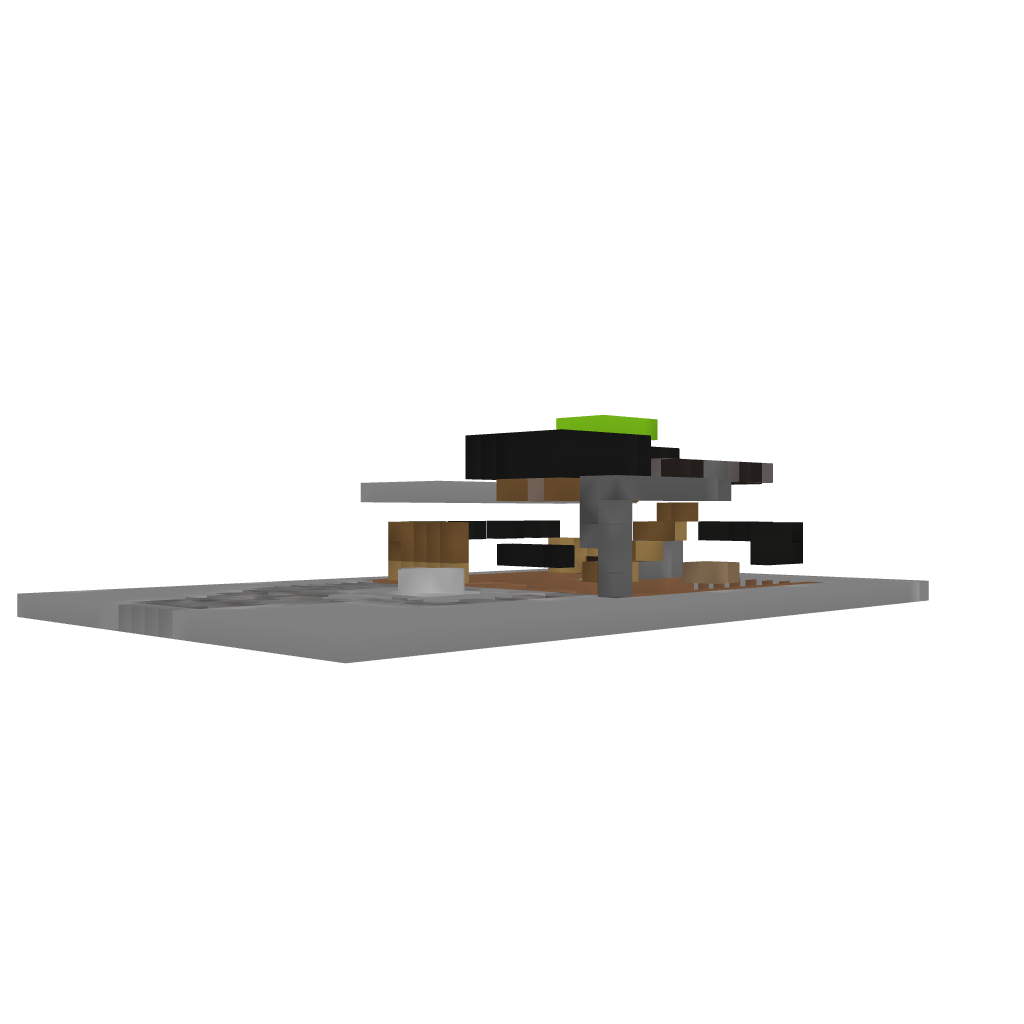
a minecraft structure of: modern house 2